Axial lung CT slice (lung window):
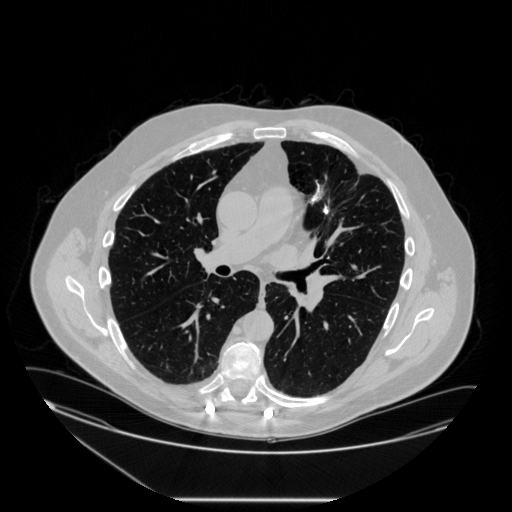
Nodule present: no